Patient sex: M
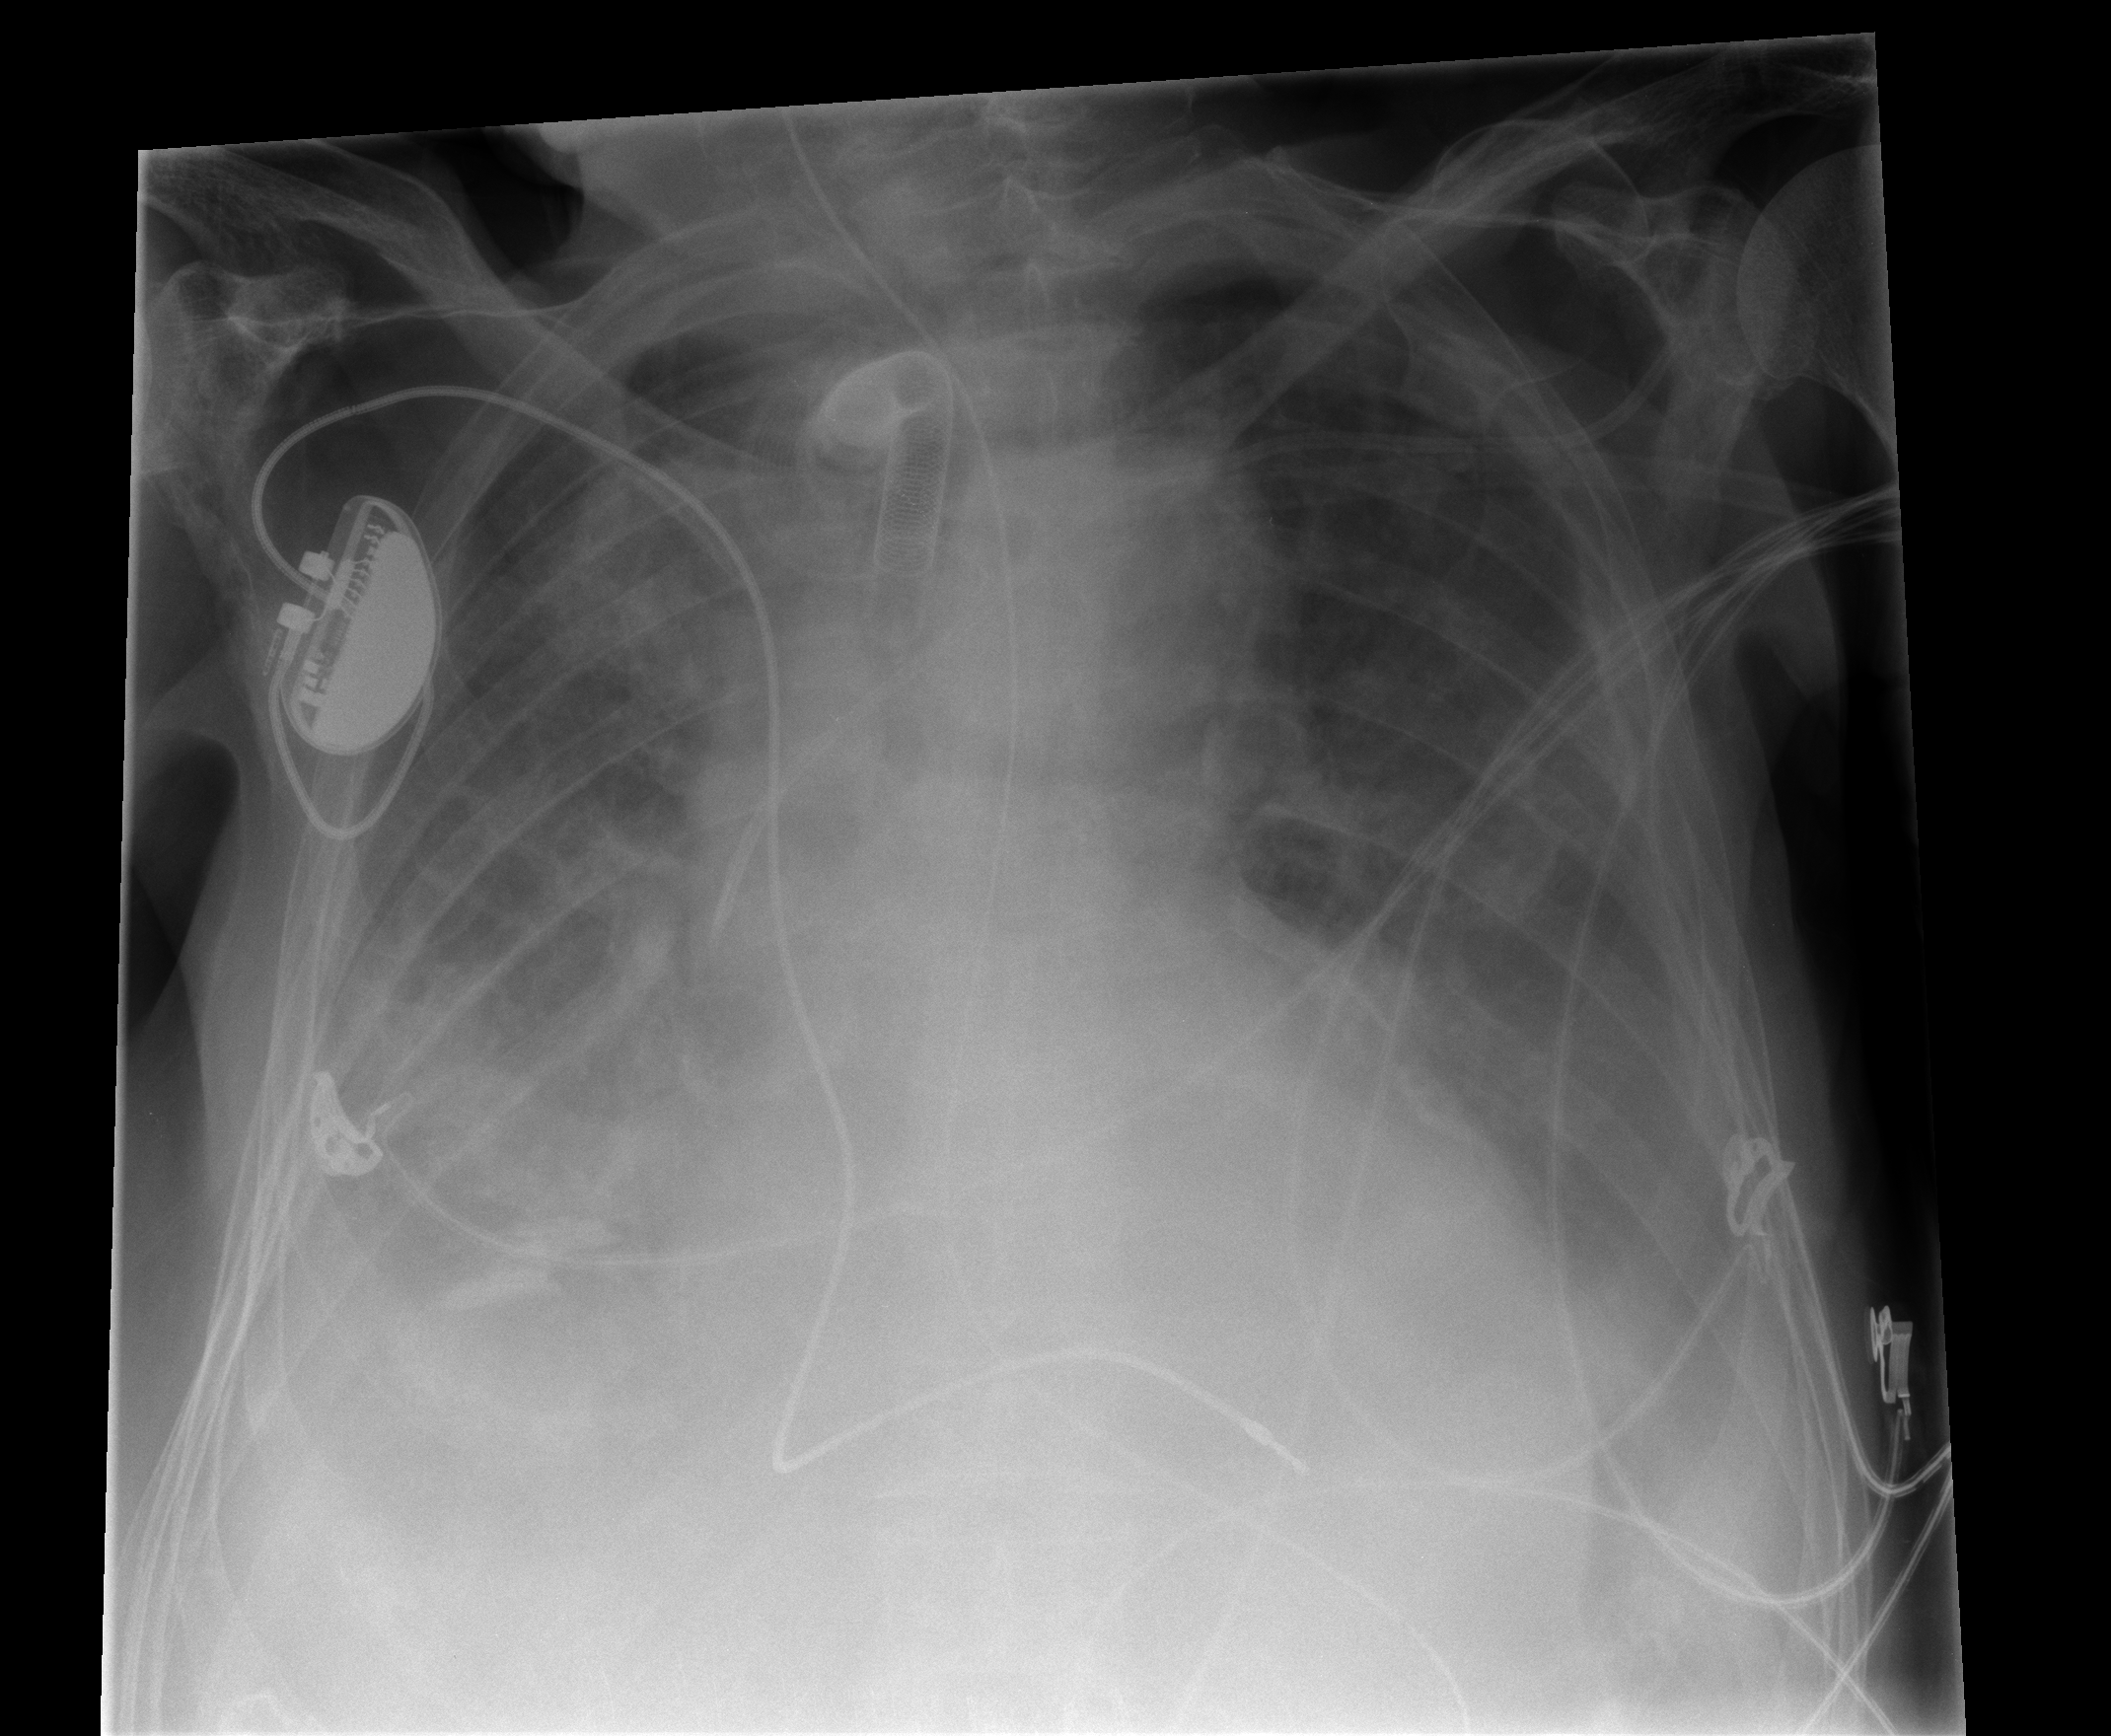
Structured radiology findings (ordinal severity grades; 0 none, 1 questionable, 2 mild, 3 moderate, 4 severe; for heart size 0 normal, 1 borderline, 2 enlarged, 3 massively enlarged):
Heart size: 2
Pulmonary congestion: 3
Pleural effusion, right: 3
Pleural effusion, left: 2
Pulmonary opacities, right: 2
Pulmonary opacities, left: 0
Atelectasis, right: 2
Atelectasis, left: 2